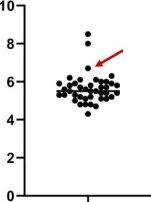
Distribution of HbA1c levels.
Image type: chart (chart)